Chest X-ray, AP view. Patient: 54 years old, sex F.
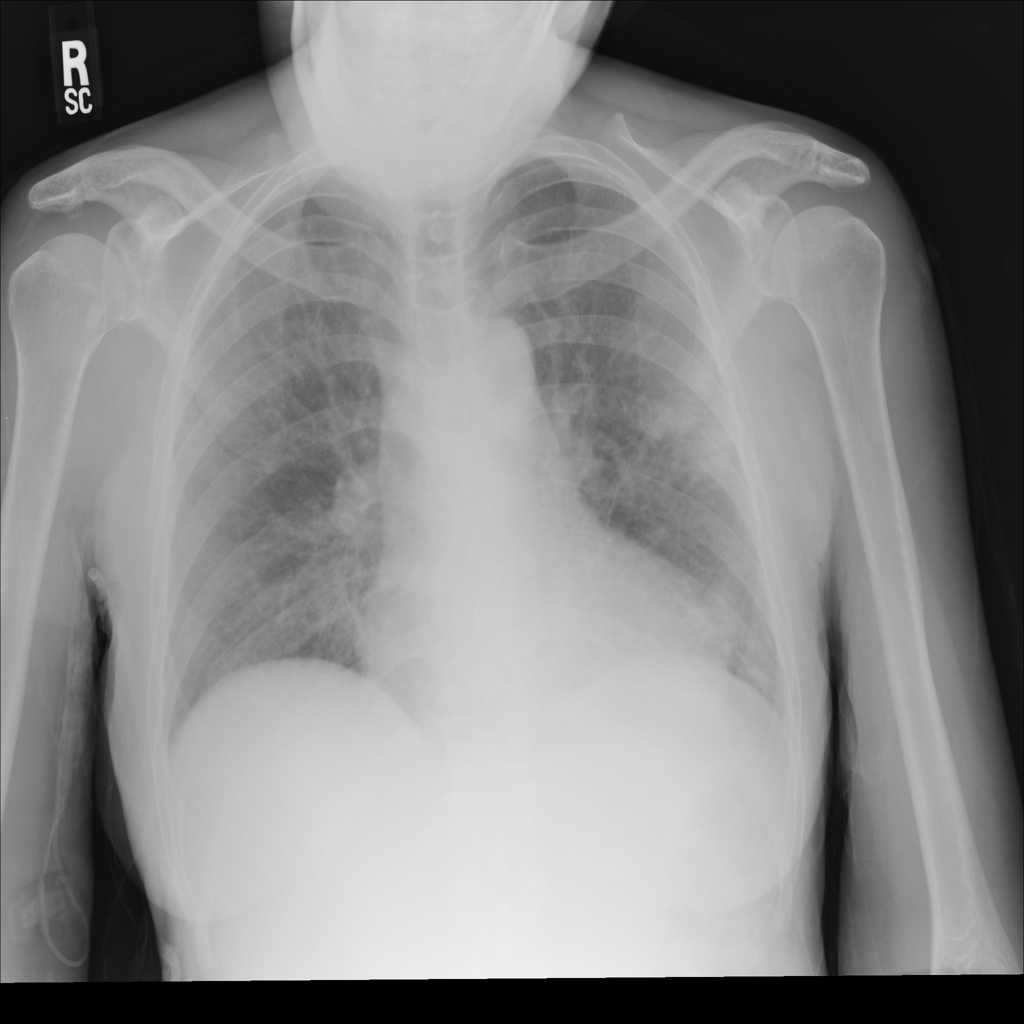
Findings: Atelectasis, Infiltration